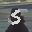
Label: 5